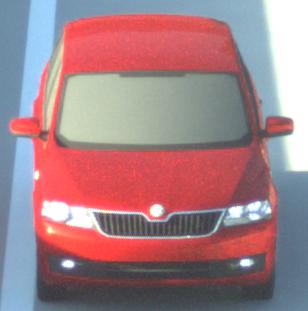
Make: Skoda
Model: Rapid Spaceback 1.2 TSI
Detailed model: Rapid Spaceback
Model produced from: 2013/10
Model produced until: 2015/04
Doors: 5
Color: red
Road condition: dry road
Daytime: sunrise or sunset
Contrast: medium contrast